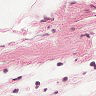
Metastatic tissue present: no